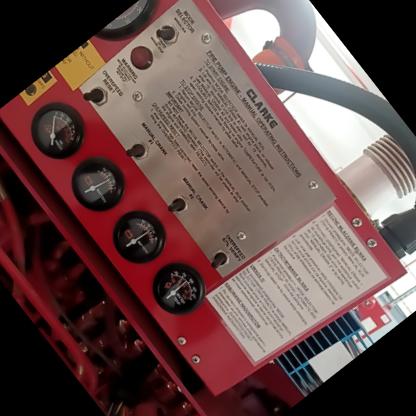
Klasa: inne